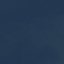
Land use / land cover class: SeaLake